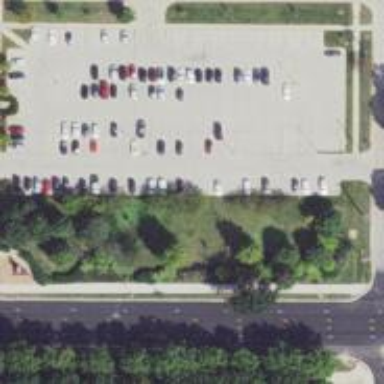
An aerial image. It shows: Parking area.